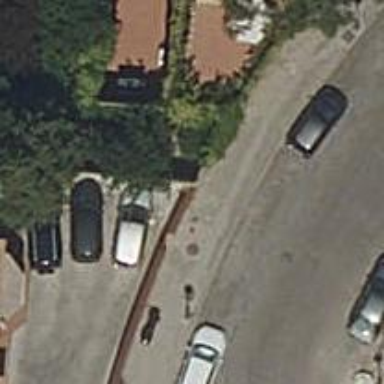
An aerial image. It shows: Motorcycle parking area.